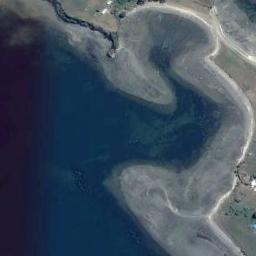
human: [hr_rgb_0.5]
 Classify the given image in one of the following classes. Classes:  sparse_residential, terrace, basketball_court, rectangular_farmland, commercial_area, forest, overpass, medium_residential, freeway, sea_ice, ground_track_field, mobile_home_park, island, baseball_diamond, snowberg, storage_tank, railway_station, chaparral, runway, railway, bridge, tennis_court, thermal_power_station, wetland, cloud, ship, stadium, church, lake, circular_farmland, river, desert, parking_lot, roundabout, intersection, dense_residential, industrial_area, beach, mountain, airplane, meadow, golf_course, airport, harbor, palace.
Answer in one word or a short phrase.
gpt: beach